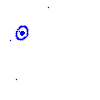
Particle: electron